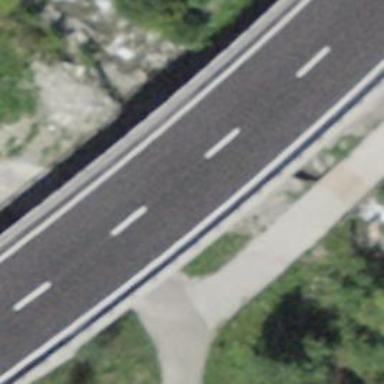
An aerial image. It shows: Primary highway with bridge.